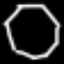
Label: octagon